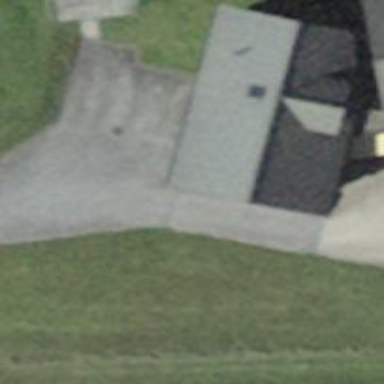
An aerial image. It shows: Driveway.